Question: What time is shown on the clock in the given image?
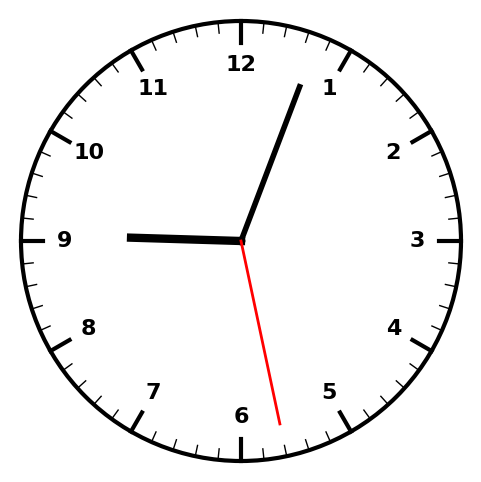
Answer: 09:03:28